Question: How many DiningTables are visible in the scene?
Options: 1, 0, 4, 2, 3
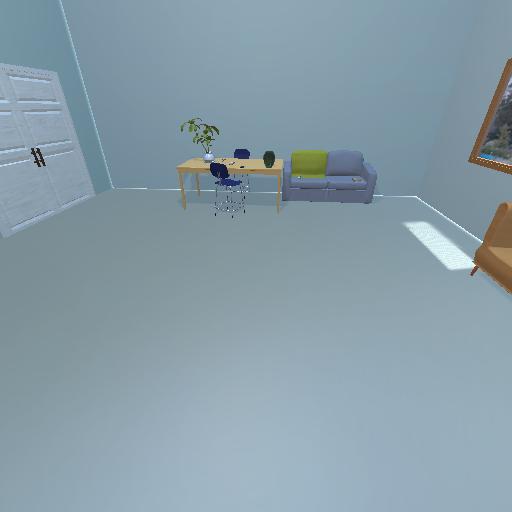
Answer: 1